Interaction volume radius: 5 \u00c5
Interaction volume height: 10 \u00c5
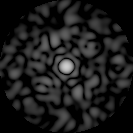
Disorder parameter: 0.7905